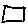
Label: square